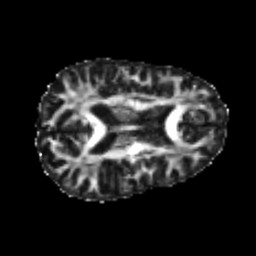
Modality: FA
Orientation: axial
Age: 24
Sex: female
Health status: healthy
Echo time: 0.074 s